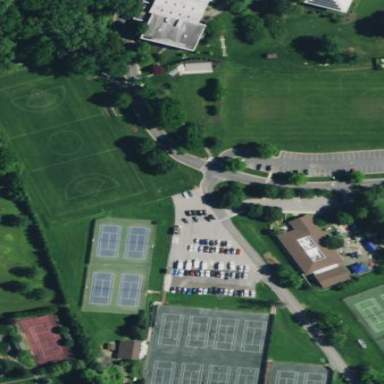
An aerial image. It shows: Fitness center with tennis facilities.